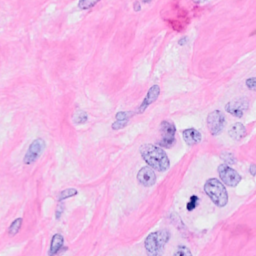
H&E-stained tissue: Breast